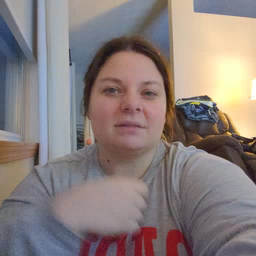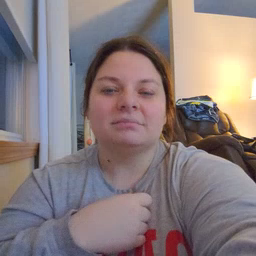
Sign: chair